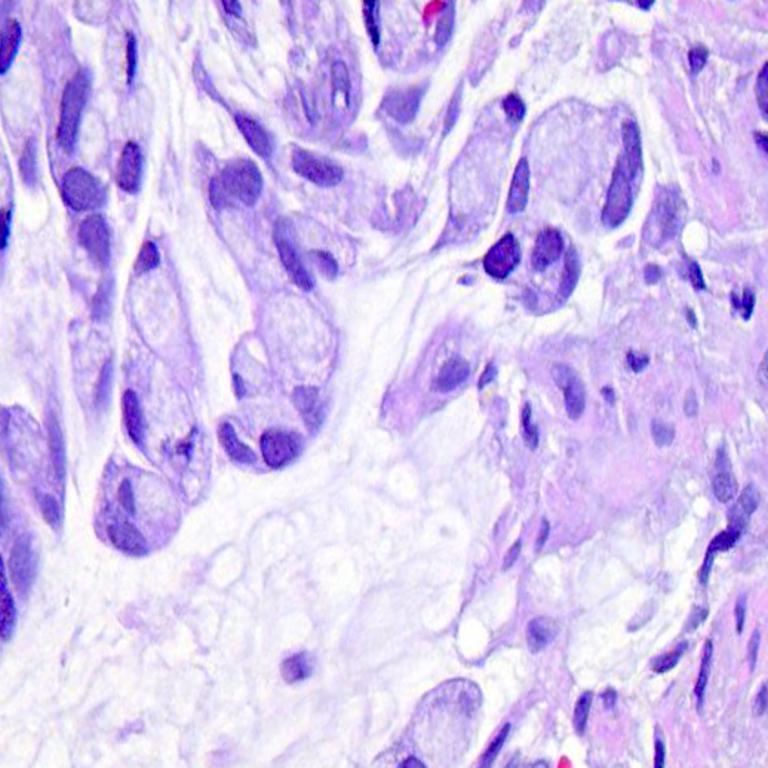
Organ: colon
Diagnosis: adenocarcinomas